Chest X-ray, AP view. Patient: 40 years old, sex F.
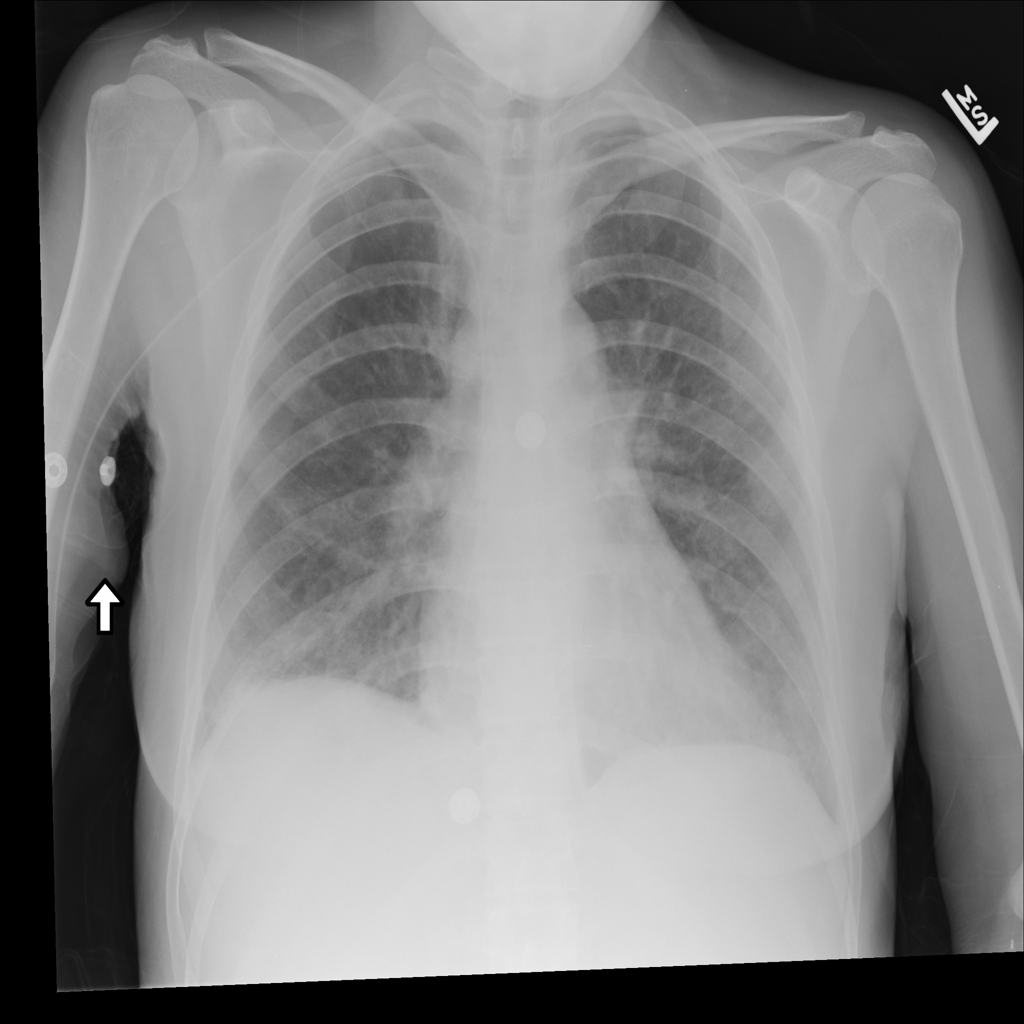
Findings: Infiltration